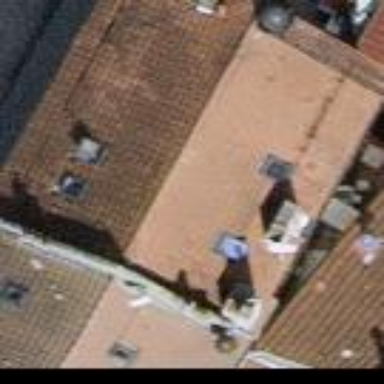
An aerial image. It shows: Apartments building with gabled roof oriented along the building.